Interaction volume radius: 5 \u00c5
Interaction volume height: 30 \u00c5
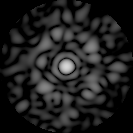
Disorder parameter: 0.6974